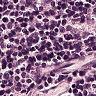
Metastatic tissue present: no